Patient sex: M
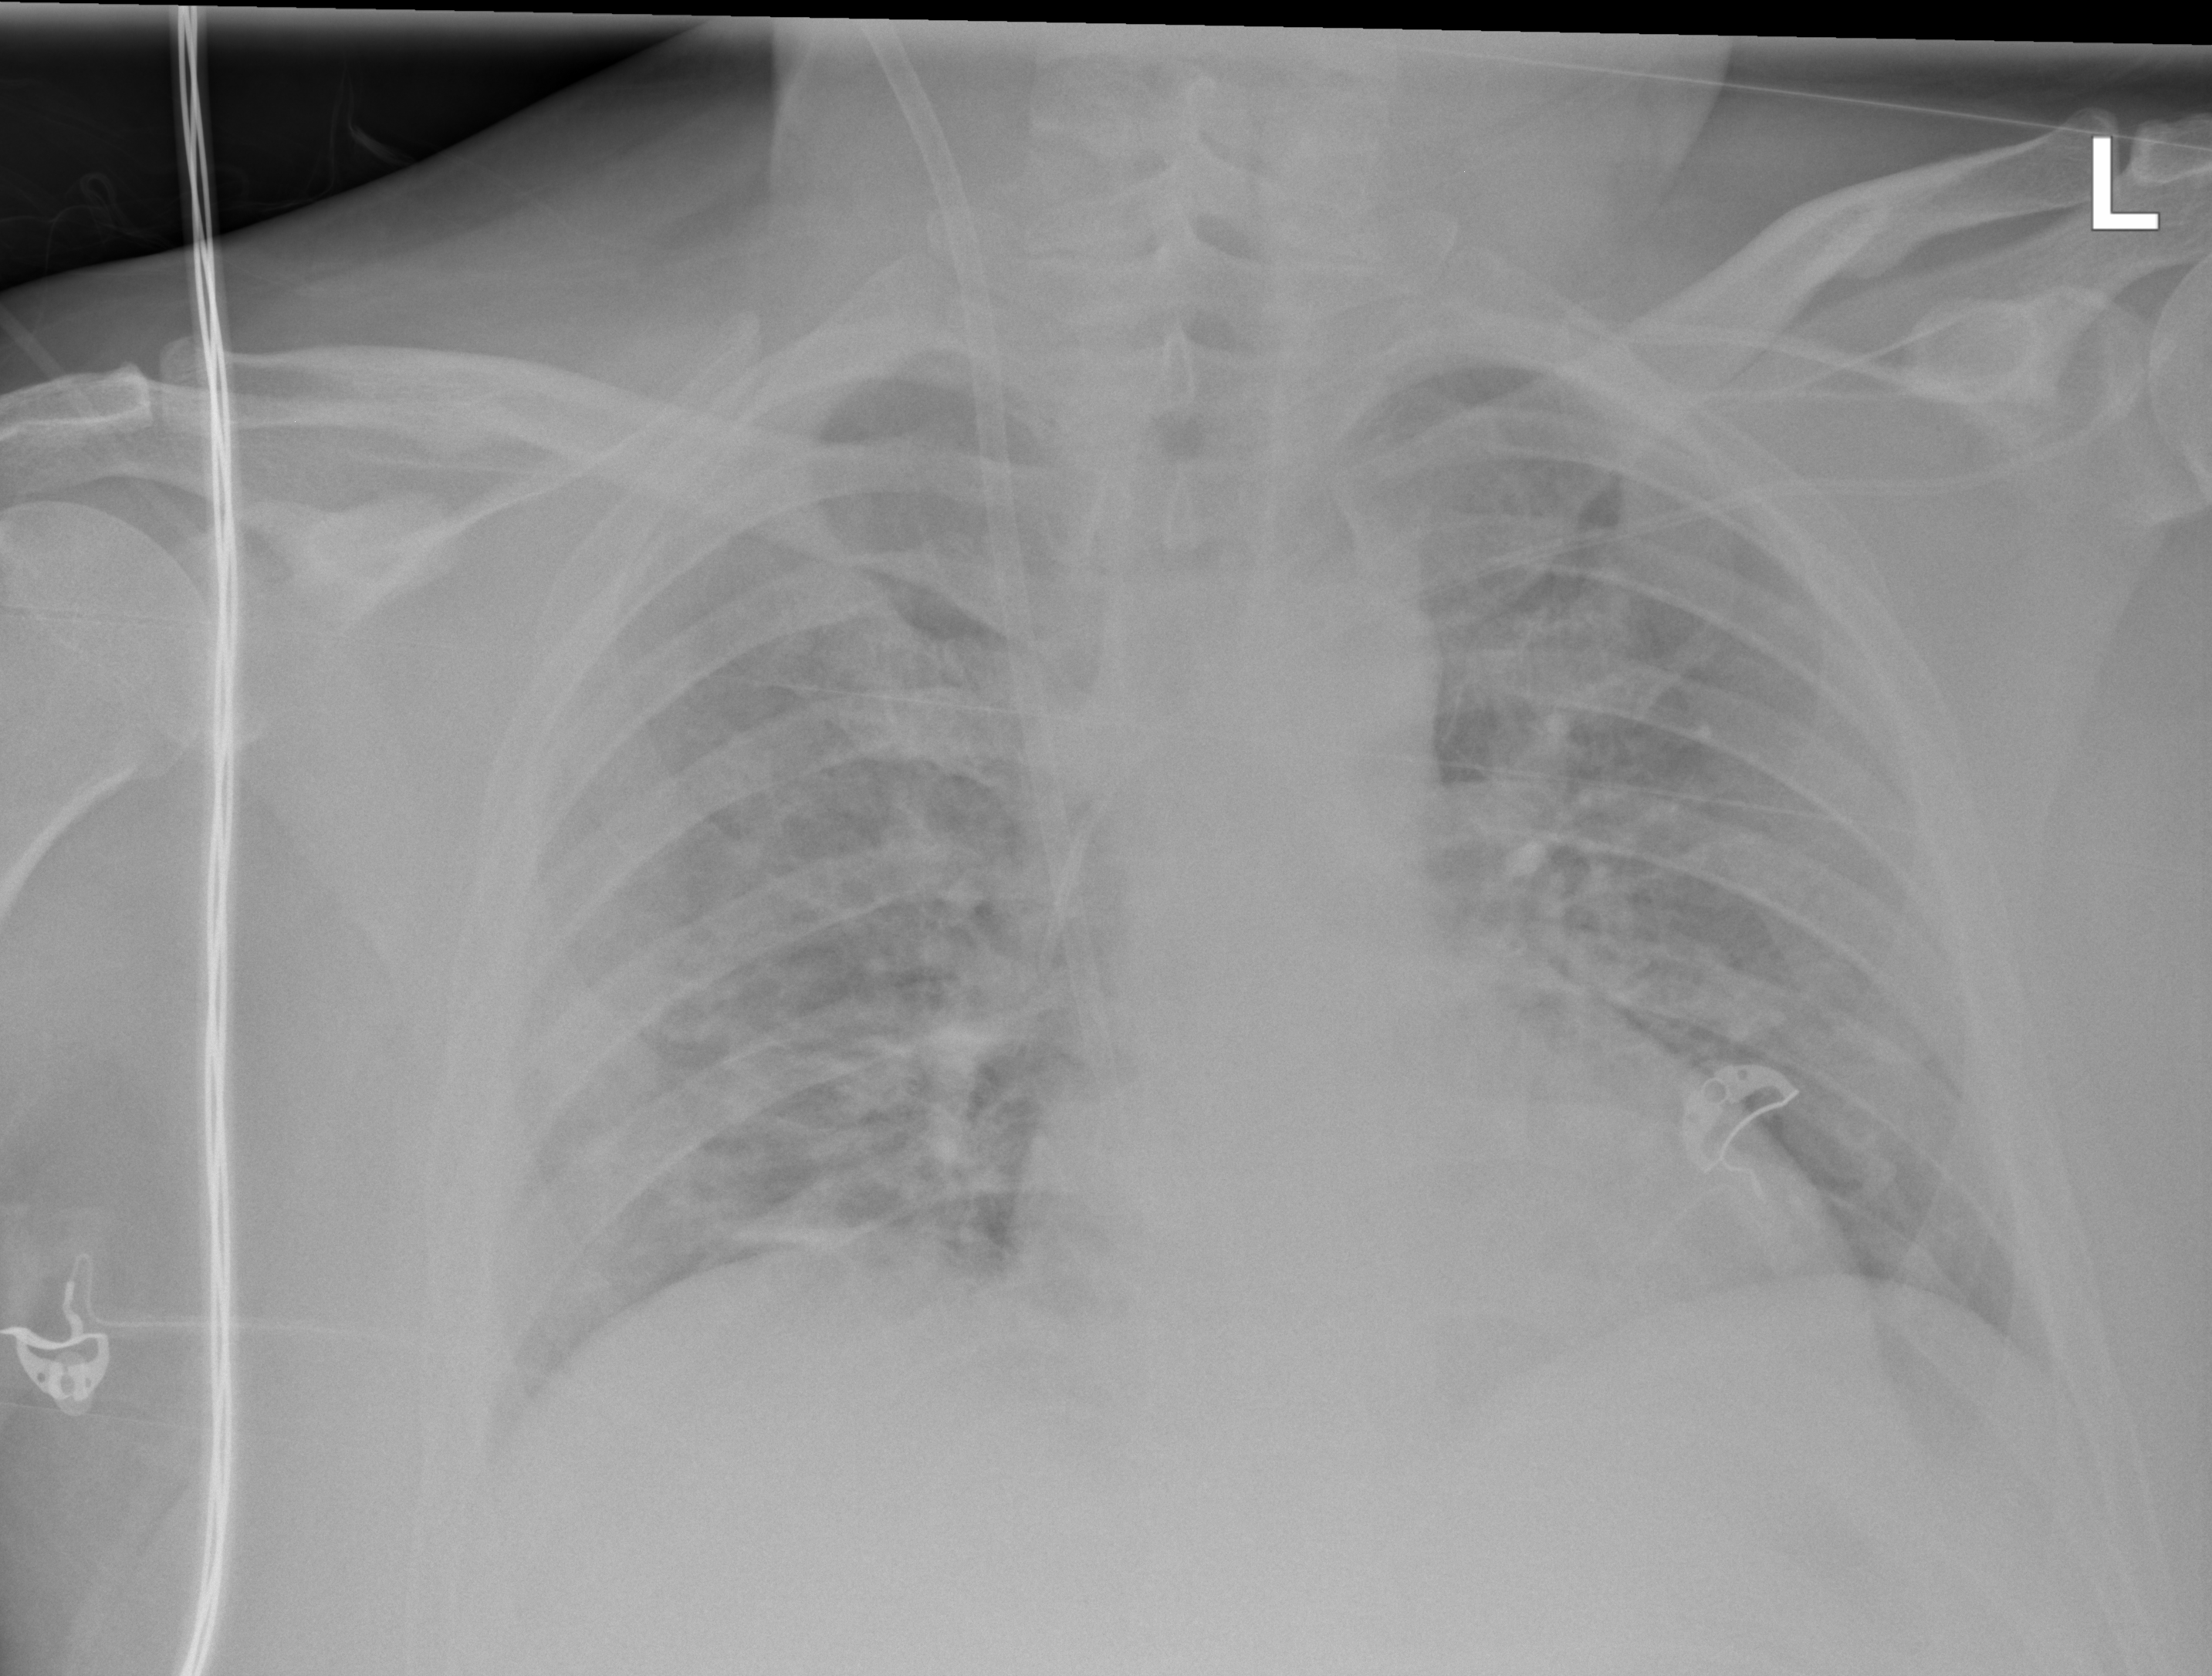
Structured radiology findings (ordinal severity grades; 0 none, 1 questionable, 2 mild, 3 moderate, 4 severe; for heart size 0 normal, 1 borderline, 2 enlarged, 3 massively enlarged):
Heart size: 2
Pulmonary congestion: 1
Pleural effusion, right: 0
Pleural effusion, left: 0
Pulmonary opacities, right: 3
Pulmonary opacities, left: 3
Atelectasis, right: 1
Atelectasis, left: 1